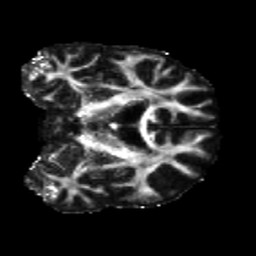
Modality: FA
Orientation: coronal
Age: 62
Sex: male
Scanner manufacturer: siemens
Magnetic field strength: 3 T
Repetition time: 5.25 s
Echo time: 0.08 s